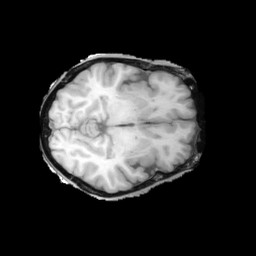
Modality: T1w
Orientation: axial
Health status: ill
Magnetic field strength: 3 T